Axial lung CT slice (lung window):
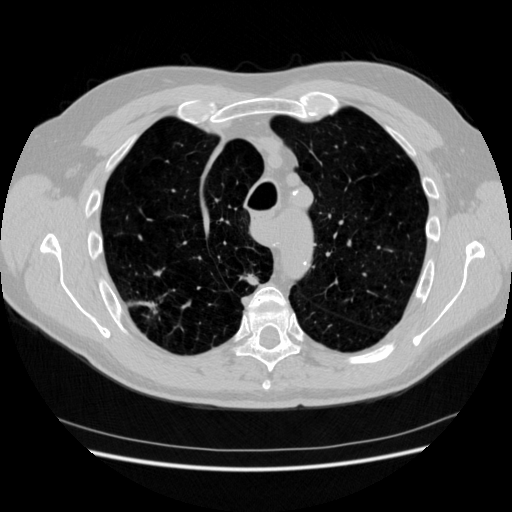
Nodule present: yes
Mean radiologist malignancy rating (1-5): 4.75